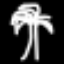
Label: palm tree